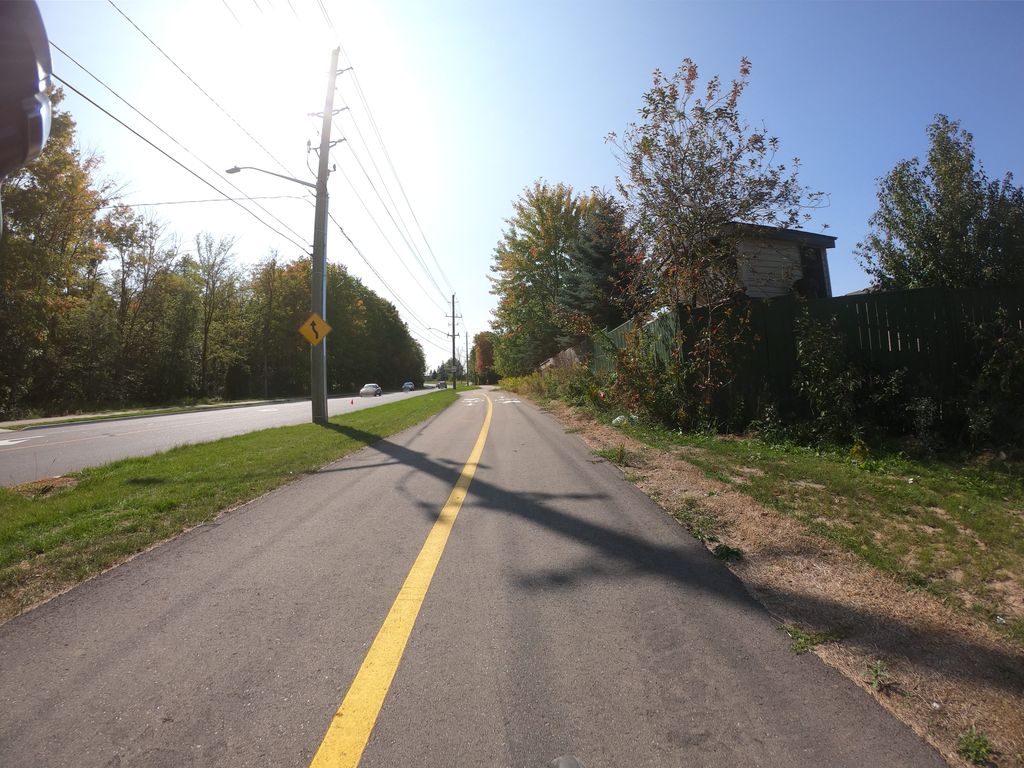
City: kitchener-waterloo